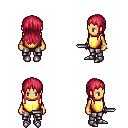
a pixel art fantasy rpg character, female body template, human, tanned skin, gold chest armor, metal pants, ruby red unkempt hairstyle, bracelets, metal boots, dagger, four views (front, back, left, right), 2x2 character sprite sheet, small pixel art, hard edges, no anti-aliasing